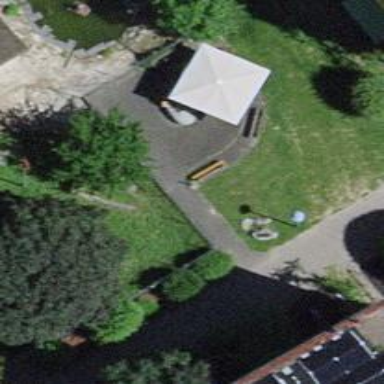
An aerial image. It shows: Bench.